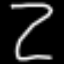
Label: hourglass